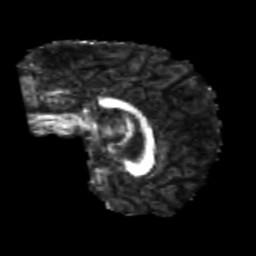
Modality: FA
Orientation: sagittal
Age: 24
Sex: female
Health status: healthy
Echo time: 0.074 s